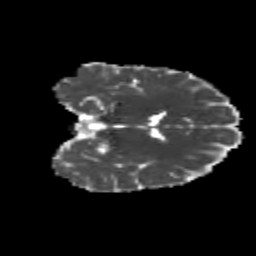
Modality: MD
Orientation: coronal
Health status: healthy
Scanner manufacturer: philips
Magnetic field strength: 3 T
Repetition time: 9.75 s
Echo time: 0.092 s